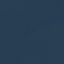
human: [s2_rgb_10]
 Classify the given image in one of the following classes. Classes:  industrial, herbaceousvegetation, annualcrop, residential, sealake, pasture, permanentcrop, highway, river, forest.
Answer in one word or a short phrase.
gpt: SeaLake